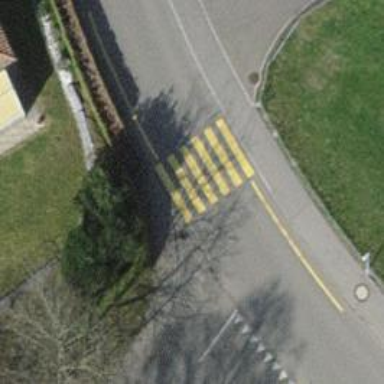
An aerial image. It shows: Uncontrolled zebra crossing on the road.